Brain MRI, t2w sequence, axial 2D slice.
Patient: age 37, sex F, weight 95 kg, height 1.95 m
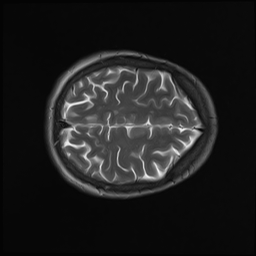